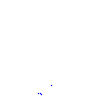
Particle: proton